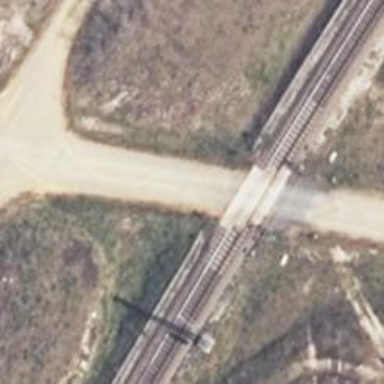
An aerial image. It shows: Level crossing along the railway.